Question: After importing the project file disappeared R.java I tried Project - Clean, nothing ...

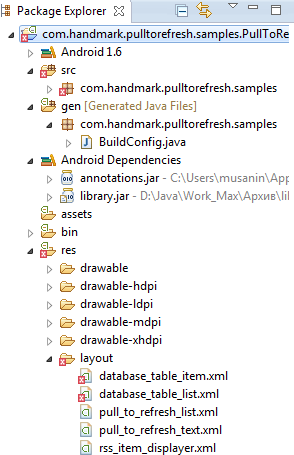
Answer: Yes, if you've any errors on your '*.xml' files. The 'R.java' file will not generate. Try to clear that errors first. After, clean your project and try to run.
Hope it helps you.